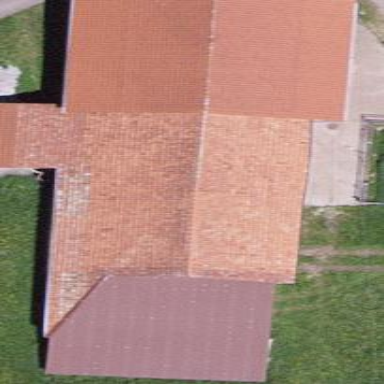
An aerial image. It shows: Cowshed building.